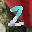
Label: 2